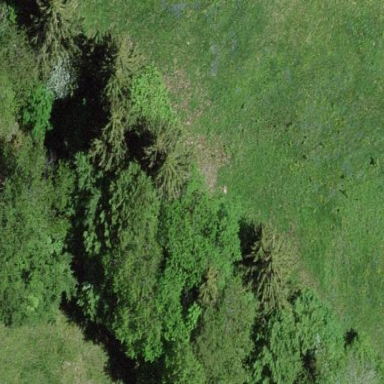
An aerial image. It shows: Forest area.